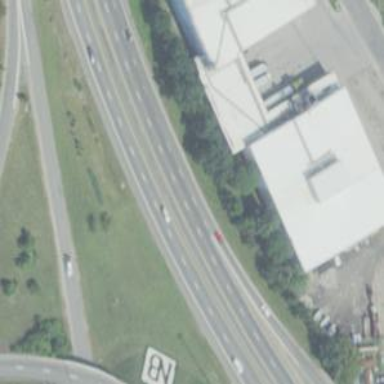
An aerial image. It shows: Asphalt motorway.